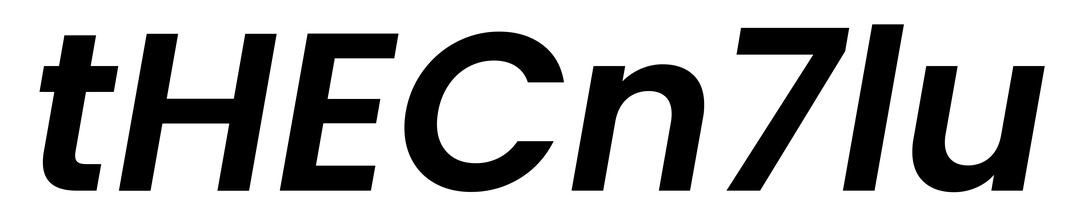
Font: Poppins-SemiBoldItalic